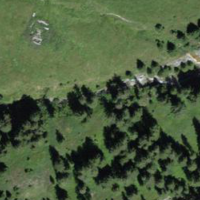
EUNIS habitat code: 24
Species observed at this site:
Rhododendron ferrugineum
Vaccinium vitis-idaea
Vaccinium myrtillus